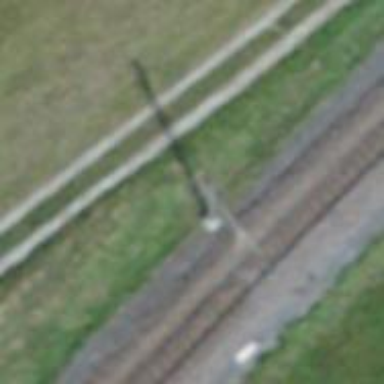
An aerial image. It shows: Power pole.